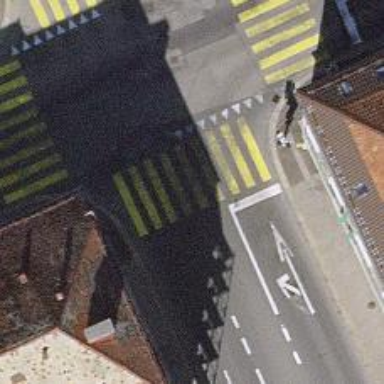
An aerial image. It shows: Zebra crossing with traffic signals.